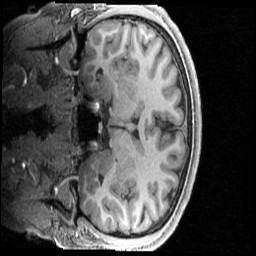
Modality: T1w
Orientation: coronal
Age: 21
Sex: male
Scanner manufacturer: siemens
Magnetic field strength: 3 T
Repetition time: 2.4 s
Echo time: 0.00231 s